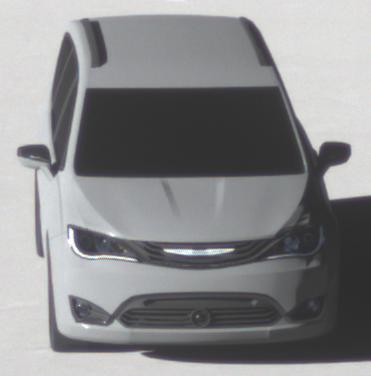
Make: Chrysler
Model: Pacifica
Detailed model: -
Model produced from: 2016
Model produced until: 2020
Doors: 5
Color: gray
Road condition: dry road
Daytime: morning or afternoon
Contrast: high contrast